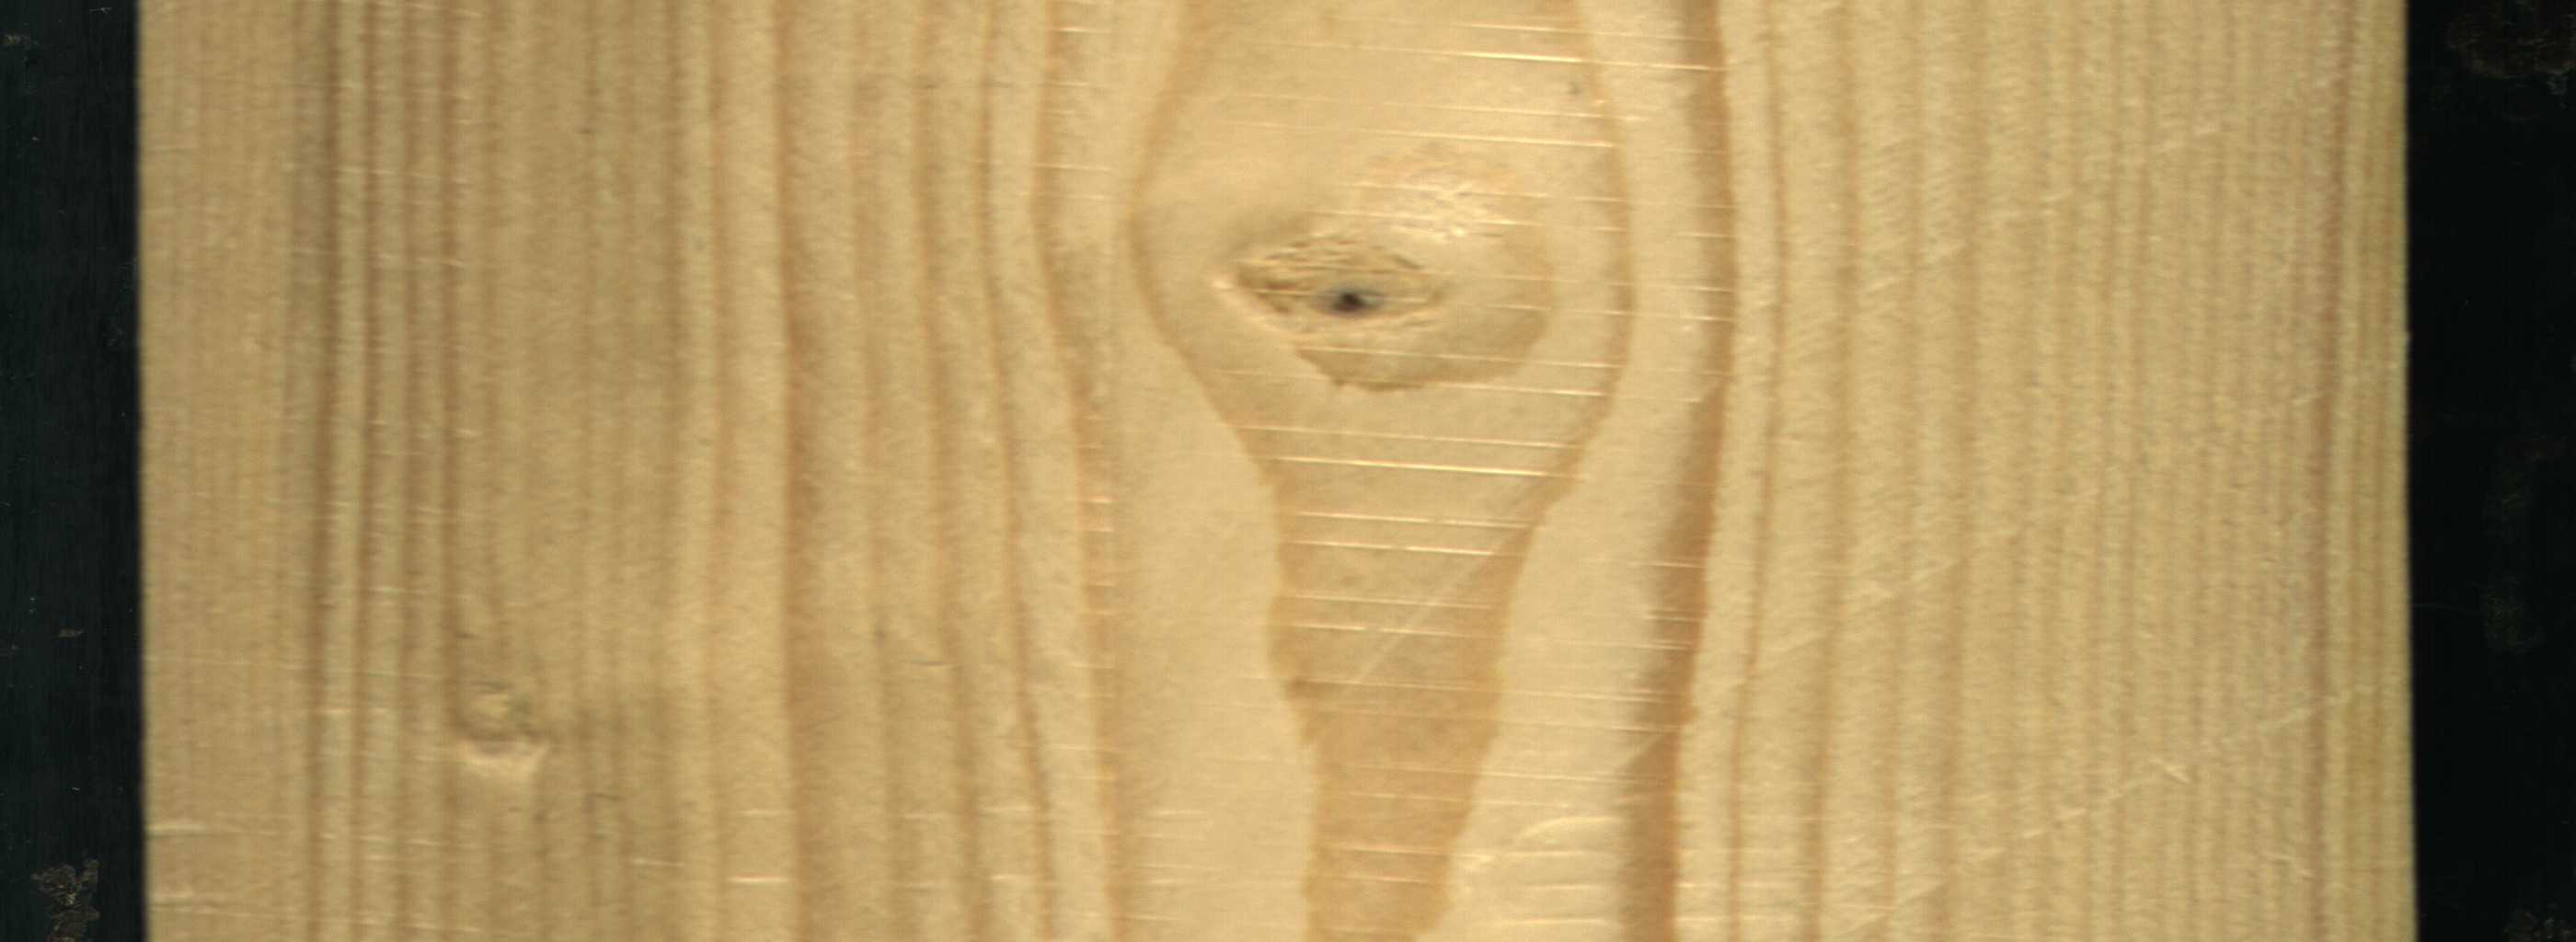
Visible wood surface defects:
Live_Knot